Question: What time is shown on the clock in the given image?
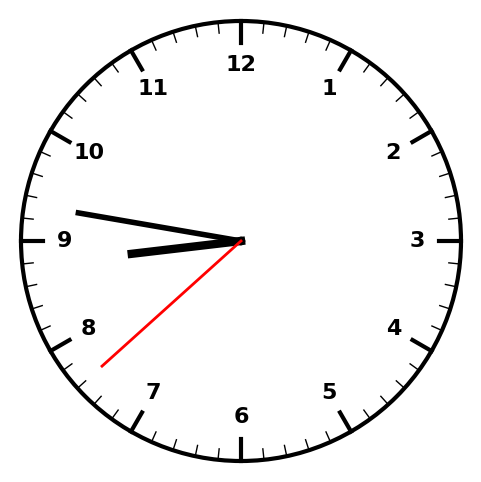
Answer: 08:46:38